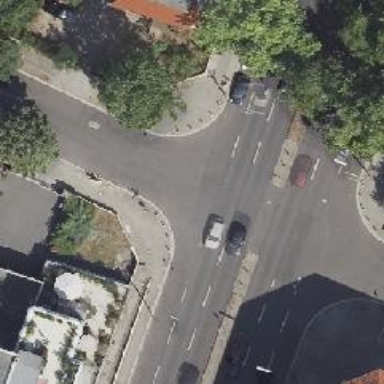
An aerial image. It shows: Unmarked crossing on the road.